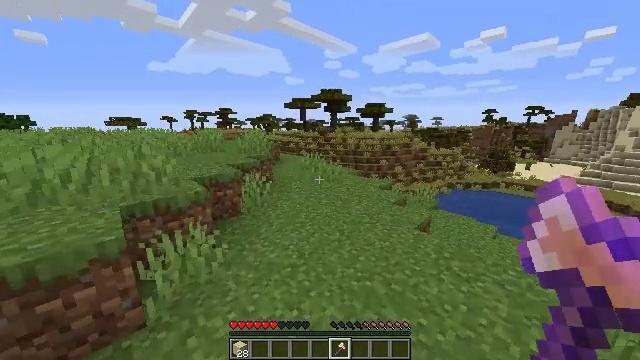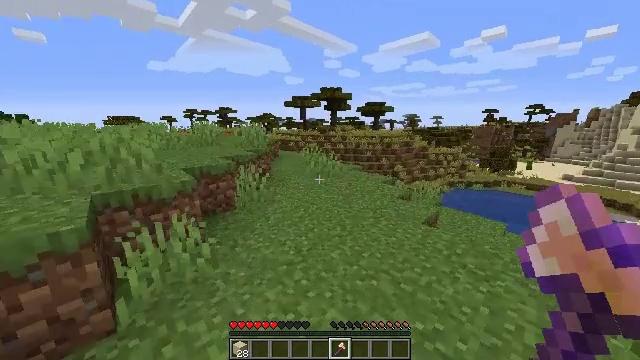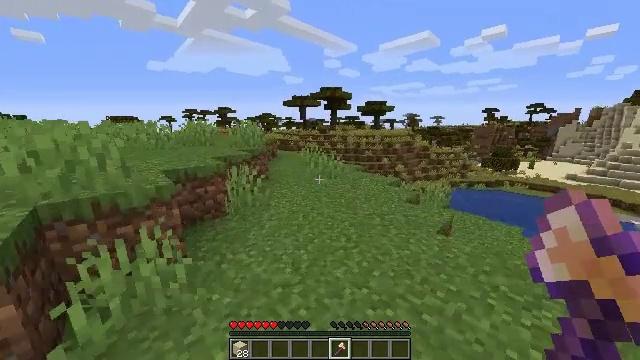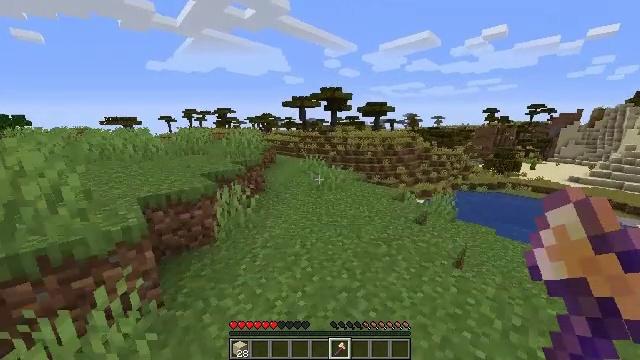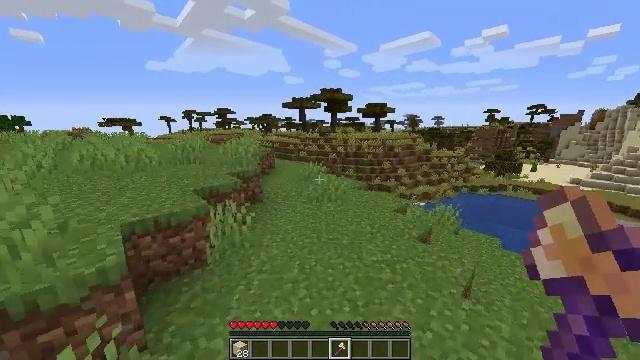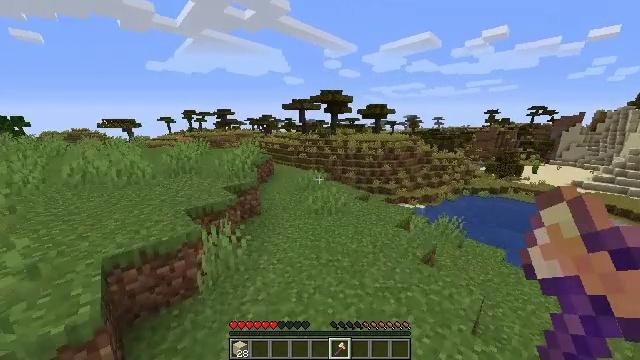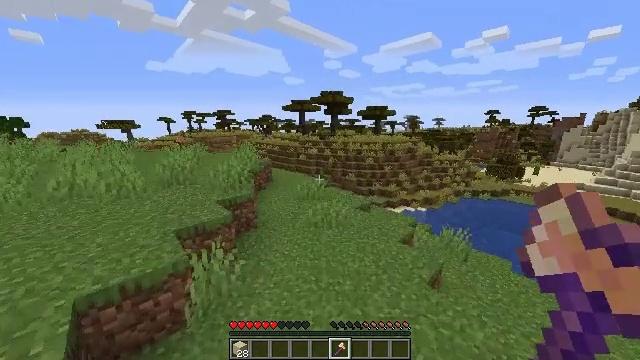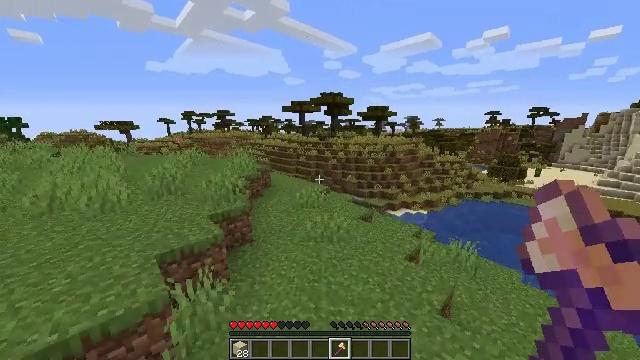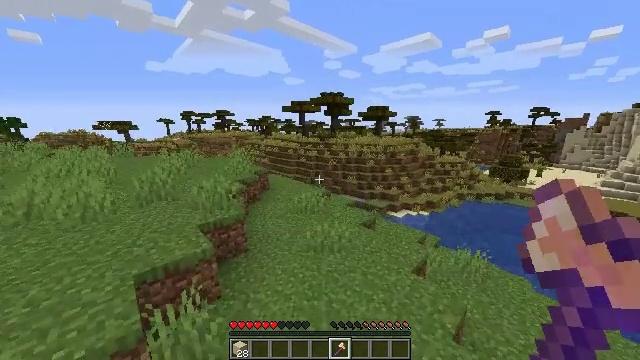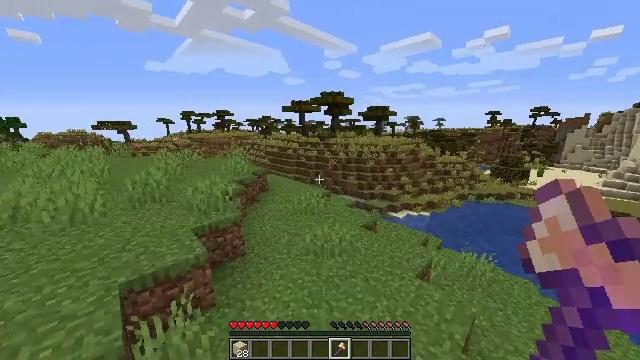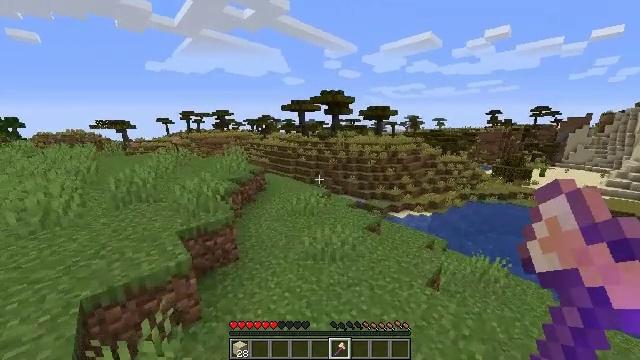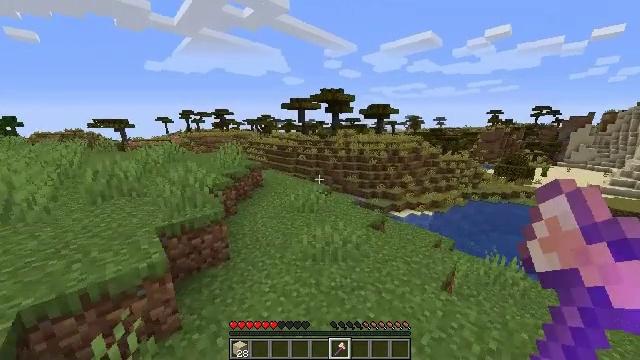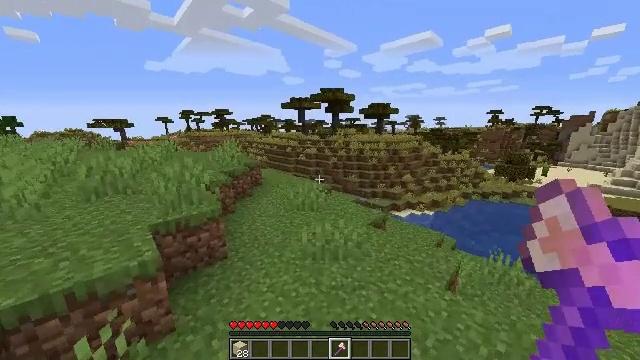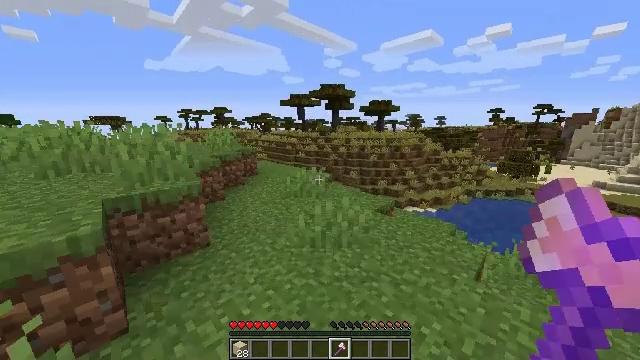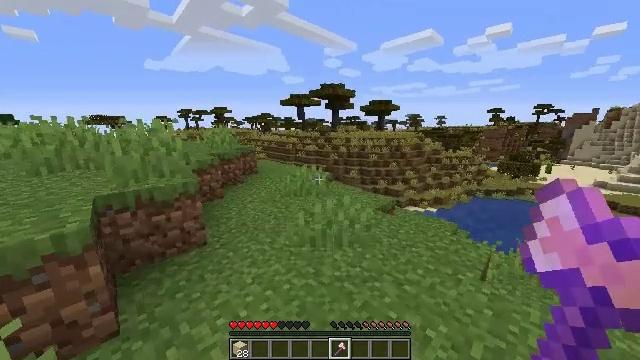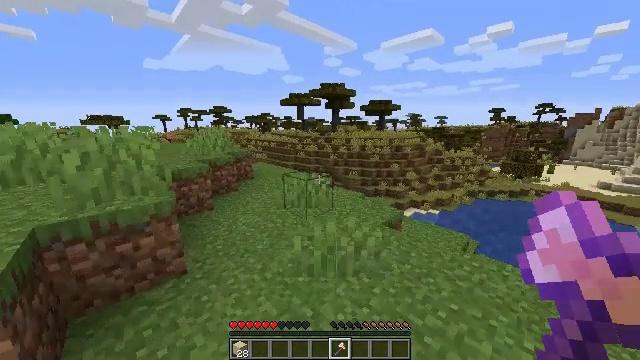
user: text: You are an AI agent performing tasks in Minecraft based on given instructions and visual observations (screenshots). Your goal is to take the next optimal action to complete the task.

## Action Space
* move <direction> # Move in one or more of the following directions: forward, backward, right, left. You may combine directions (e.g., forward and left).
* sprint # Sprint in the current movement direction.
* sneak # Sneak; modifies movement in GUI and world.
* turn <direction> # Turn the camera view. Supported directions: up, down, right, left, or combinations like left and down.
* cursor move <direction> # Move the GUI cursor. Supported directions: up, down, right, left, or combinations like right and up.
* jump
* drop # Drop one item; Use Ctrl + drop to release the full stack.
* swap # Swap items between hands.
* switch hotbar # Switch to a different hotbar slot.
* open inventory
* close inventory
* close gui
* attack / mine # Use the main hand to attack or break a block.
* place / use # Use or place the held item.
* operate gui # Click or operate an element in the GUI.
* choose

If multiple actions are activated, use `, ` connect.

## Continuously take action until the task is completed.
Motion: motion action
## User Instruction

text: Mine acacia log from the tree's trunk.
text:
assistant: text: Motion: move forward
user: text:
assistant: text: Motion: move forward
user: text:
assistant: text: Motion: move forward, jump
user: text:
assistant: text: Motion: move forward, jump
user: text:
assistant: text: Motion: move forward, jump
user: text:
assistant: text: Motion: move forward, jump
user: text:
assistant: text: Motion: move forward
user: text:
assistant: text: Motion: move forward
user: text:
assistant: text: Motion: move forward
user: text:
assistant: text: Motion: move forward
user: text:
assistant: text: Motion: move forward
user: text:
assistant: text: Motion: move forward
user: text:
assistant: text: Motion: move forward
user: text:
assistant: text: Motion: move forward, jump
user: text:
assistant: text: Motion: move forward, jump
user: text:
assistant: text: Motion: move forward, jump
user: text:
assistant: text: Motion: move forward, jump
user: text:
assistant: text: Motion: move forward, jump
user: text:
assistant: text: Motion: move forward
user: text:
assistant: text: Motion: move forward, turn down
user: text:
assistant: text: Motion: move forward, turn down
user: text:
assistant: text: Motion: move forward, turn down
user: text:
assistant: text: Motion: move forward, turn down
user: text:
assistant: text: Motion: move forward, turn down
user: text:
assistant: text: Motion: move forward, turn down
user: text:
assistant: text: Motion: move forward, turn down
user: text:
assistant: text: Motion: move forward, turn down
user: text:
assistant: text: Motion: move forward, turn down, jump
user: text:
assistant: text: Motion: move forward, turn down, jump
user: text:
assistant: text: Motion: move forward, turn right and down, jump